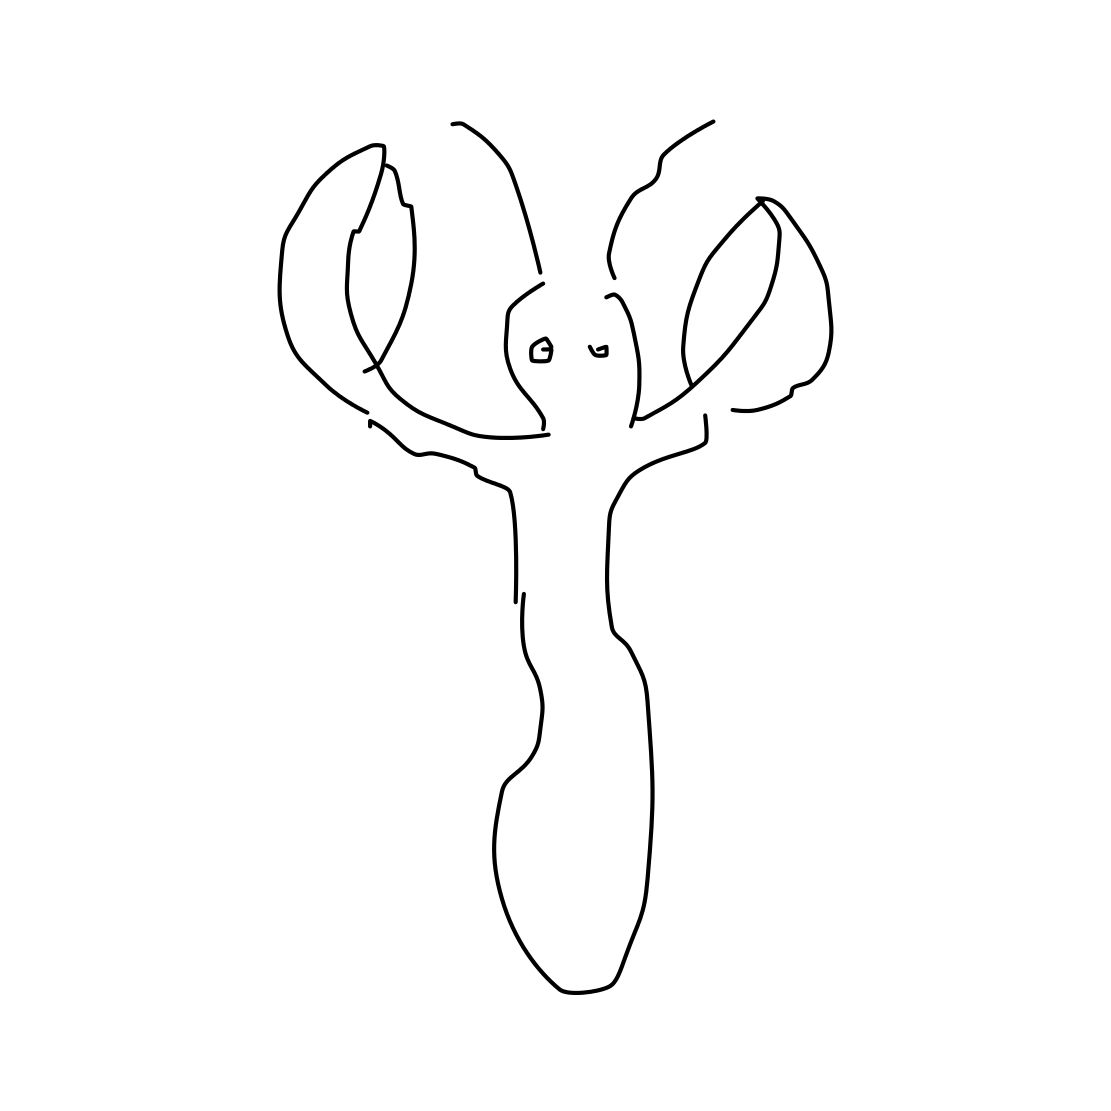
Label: lobster